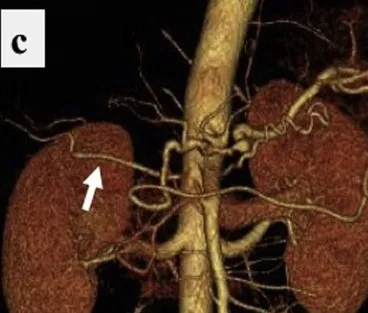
Preoperative computed tomography (Case #1) showed that. . B: the SMA free from the tumor (white arrow).
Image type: radiology (ct)